Field crop: maize
Growth stage: 2
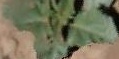
Species: datura